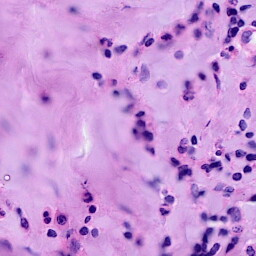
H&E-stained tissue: Breast